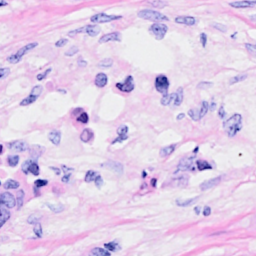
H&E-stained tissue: Breast